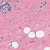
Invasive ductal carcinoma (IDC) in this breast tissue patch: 0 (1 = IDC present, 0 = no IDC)